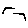
Label: hexagon